Question: I've already spent few hours on that one and I can't seem to find a solution. First, some specifications of what do I have:
- - - -
I have a model with Team entity. In the app, there is a Team List view controller, which loads the teams from the backend. The backend returns JSON array, containing among others, team ID. I store this ID in "id" field in my model, and while iterating over the server response, I lookup if the team for given ID already exists. If it does, I only update its information and pass the object along, if not - I create it first.
And this is where it turns bizarre. This works 90% of time. I can load up the Team List controller, go further in the app, go back to the controller (which loads the data again) and it everything's ok most of the time. Once in a while however, my fetch request will return nothing. As in:
'''
NSArray *results = [context executeFetchRequest:request error:&error];
'''
will return empty array, and the error is also empty. Nothing on the server is ever changing. The request, when I try to debug it, looks as follows:
'''
<NSFetchRequest: 0x127a0e20> (entity: Team; predicate: (id == "123"); sortDescriptors: ((null)); limit: 1; type: NSManagedObjectResultType; )
'''
When I preview the sqlite store in an external app, I can see that the Team item for this ID is present, and in other 90% times it indeed gets loaded. What's even more bizarre, when I've turned SQLDebug on I can see:
'''
2013-04-12 12:00:27.934 SportLink[10831:c07] CoreData: annotation: fetch using
NSSQLiteStatement <0x12656d10> on entity 'Team' with sql text 'SELECT 0, t0.Z_PK,
t0.Z_OPT, t0.ZACI1, t0.ZACI2, t0.ZACI3, t0.ZALTFIRSTNAME, t0.ZALTSECONDNAME, t0.ZCOLOR1,
t0.ZCOLOR2, t0.ZGENDER, t0.ZICON, t0.ZID, t0.ZLOCATION, t0.ZLOGO1, t0.ZLOGO2, t0.ZNAME,
t0.ZTYPE, t0.ZSPORT FROM ZTEAM t0 WHERE t0.ZID = ? LIMIT 133' returned 6 rows
'''
which means that the backing store actually fetched the data, but for some reason didn't pass it along. Now:
- -
Any ideas on what on earth is going on here?
Edit: I've profiled the app with Instruments. I just entered the problematic VC, then entered its child controller and leaved, repeated this a couple times until problem started to manifest itself. Here are the results. Maybe it will be easier to know what's going on from here:

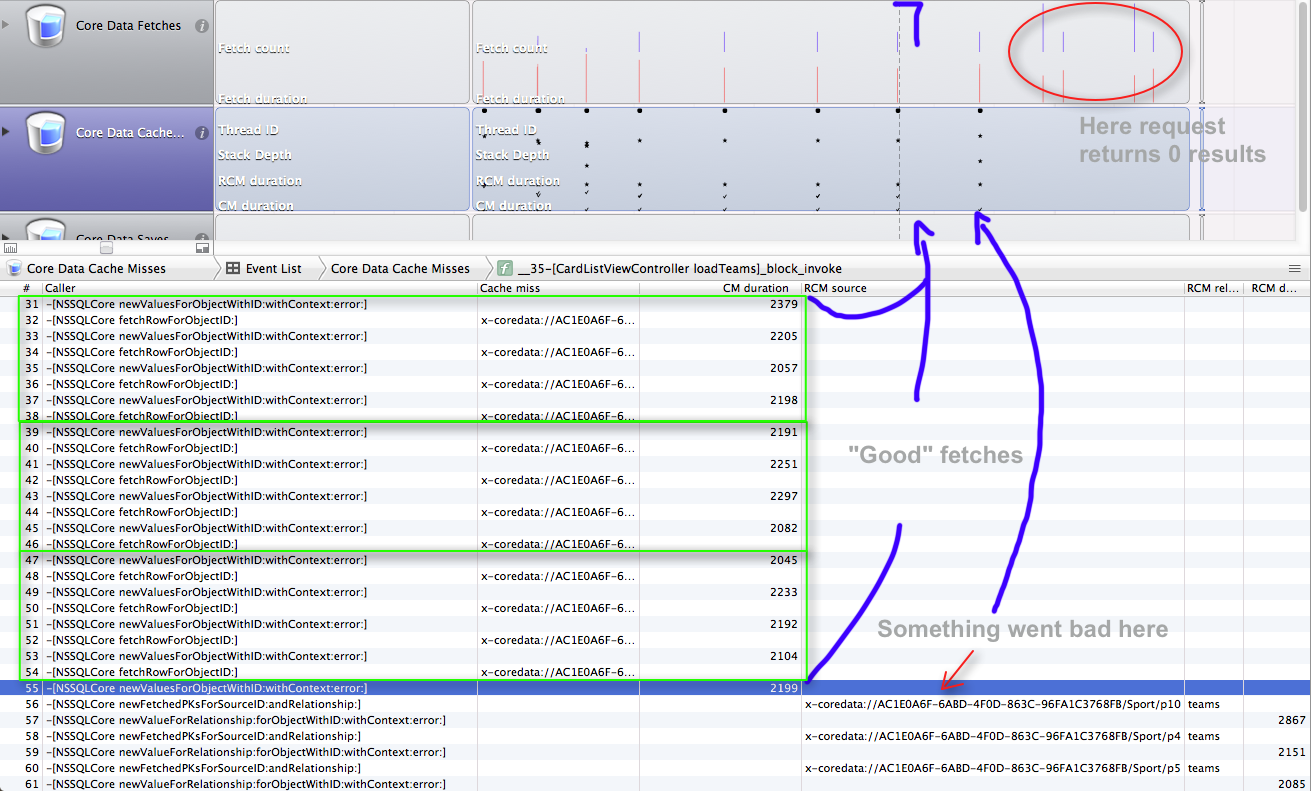
Answer: After few days of investigation, I finally found the cause of this bug. The code that was fetching Team entity looked like this:
'''
Team *team = [Team findFirstByAttribute:WSK_ID withValue:data[WSK_ID] inContext:moc];
'''
'WSK_ID' is just a define for '@"id"'. 'data' is a dictionary that I got from RestKit, from a JSON response. Because it wasn't cast to any type, it was probably a NSString, while the 'id' property of Team entity was expecting NSNumber. While I don't know what it only failed sometimes, changing this bit to:
'''
Team *team = [Team findFirstByAttribute:WSK_ID withValue:@([data[WSK_ID] intValue]) inContext:moc];
'''
I.e. casting the ID string to int, and then boxing it with NSNumber fixed the problem.